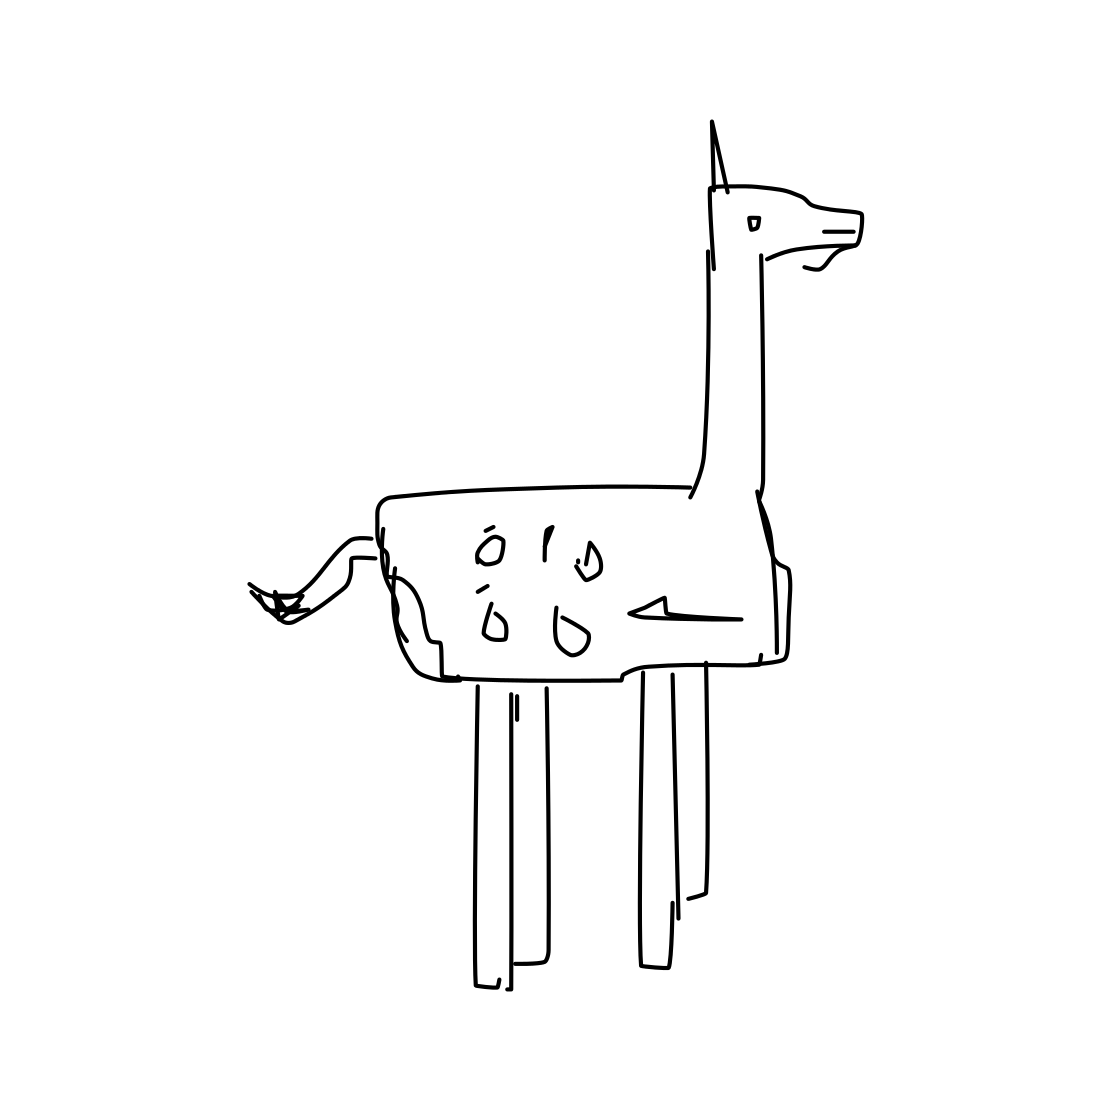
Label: giraffe